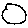
Label: circle